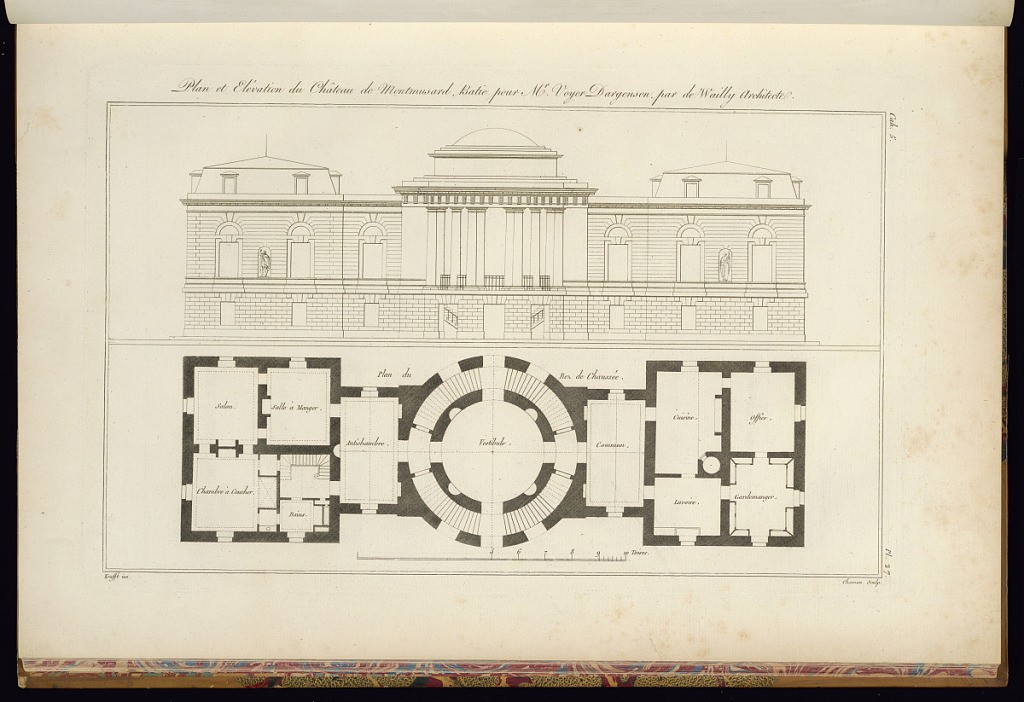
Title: Plan et Elévation du Château de Montmusard, Batie pour Mr. Voyer Dargenson par de Wailly Architecte
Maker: Jean-Charles Krafft, French, 1764 - 1833
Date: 1812
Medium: Etching and engraving on paper
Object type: Print
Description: An architectural print illustrating a chateau with an exterior elevation and a floor plan below. The chateau features neoclassical motifs, a central dome, columns, and statues in niches. The plate is titled, numbered, and signed.